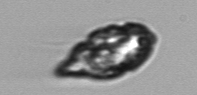
Label: Proterythropsis